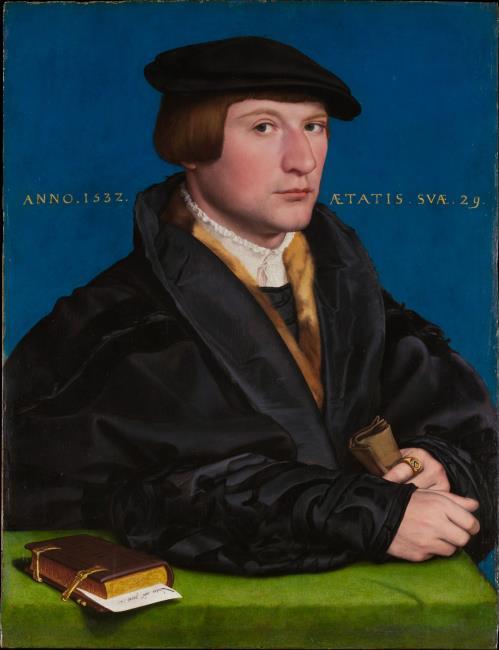
Title: Herman von Wedigh III
Artist: Hans Holbein (II)
Earliest date: 1532
Latest date: 1532
Genre: painting
Iconography: Gloves
Keywords: man's portrait, half-length, head to the right, body facing right, facing front, beret, glove/gloves in hand, finger ring, book